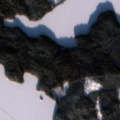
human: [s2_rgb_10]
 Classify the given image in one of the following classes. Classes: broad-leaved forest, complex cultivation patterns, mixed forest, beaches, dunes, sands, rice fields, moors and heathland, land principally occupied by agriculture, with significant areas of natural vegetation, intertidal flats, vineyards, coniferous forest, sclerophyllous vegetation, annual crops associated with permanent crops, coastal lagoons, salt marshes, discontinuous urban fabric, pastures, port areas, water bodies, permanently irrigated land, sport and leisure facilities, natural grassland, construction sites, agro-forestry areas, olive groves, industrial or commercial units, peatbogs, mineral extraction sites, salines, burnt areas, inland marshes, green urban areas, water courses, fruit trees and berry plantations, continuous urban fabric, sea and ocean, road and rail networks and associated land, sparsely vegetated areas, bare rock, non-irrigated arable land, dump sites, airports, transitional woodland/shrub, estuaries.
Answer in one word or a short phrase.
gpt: coniferous forest, water bodies